Field crop: maize
Growth stage: 1
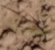
Species: lolium